Field crop: maize
Growth stage: 1
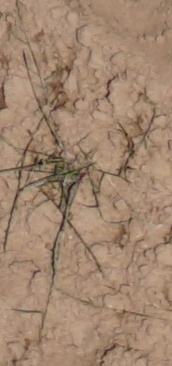
Species: lolium